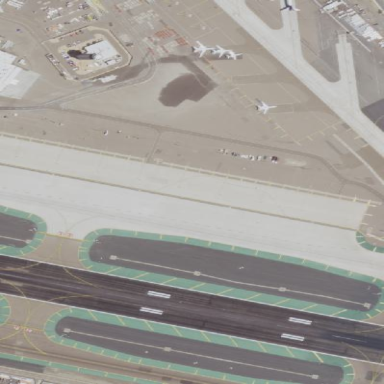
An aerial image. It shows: Apron at the airport.